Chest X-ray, PA view. Patient: 31 years old, sex F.
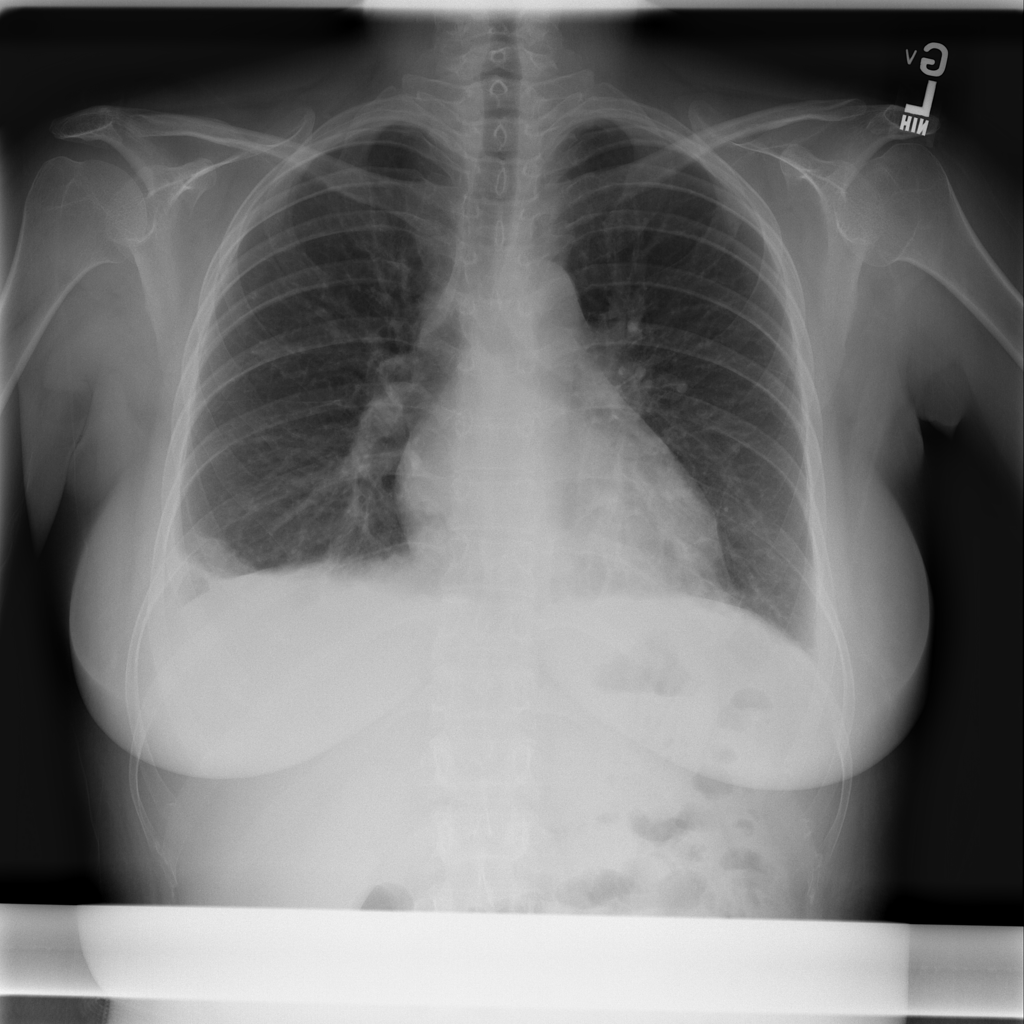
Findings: Atelectasis, Edema, Effusion, Infiltration